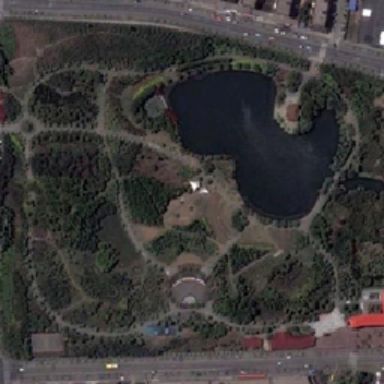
Many roads through the plants and surround the pool in it .